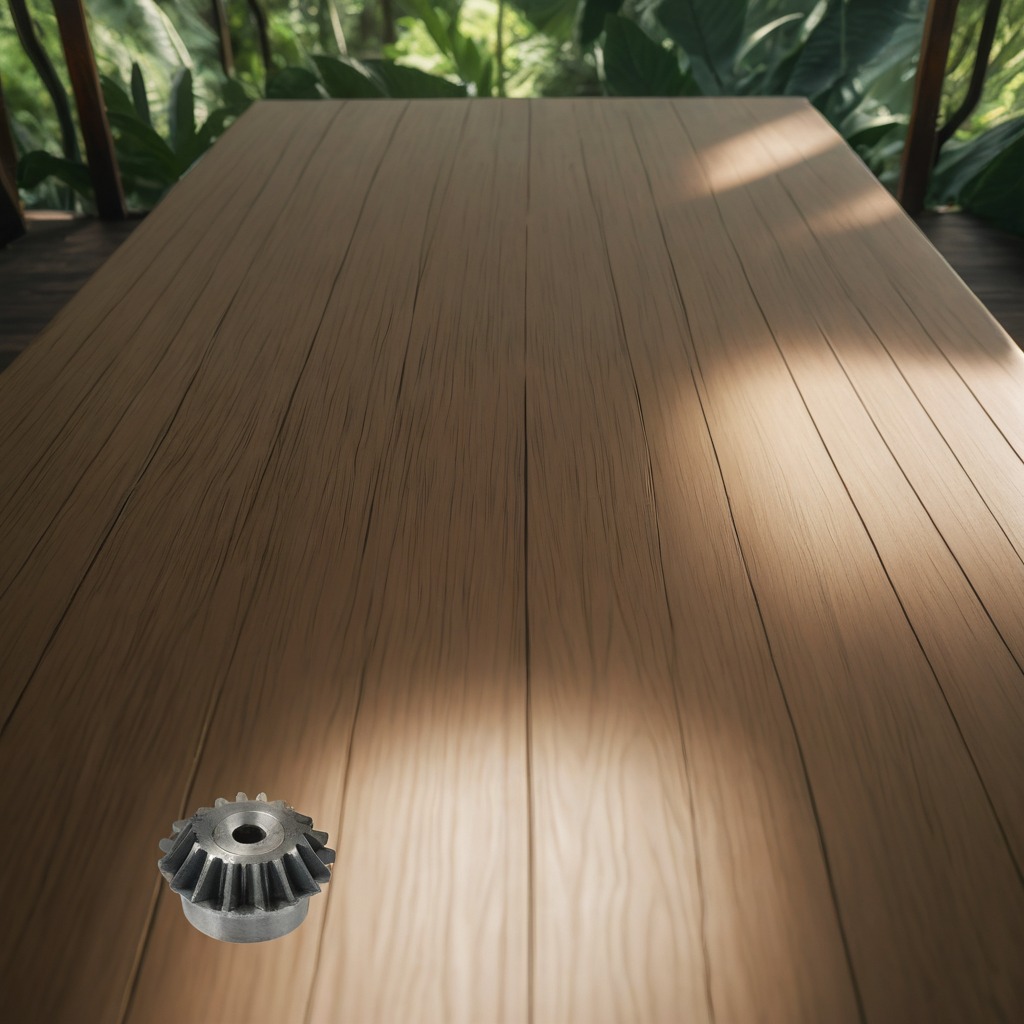
A steel gear with teeth is lying on a wooden table inside a jungle field workshop tent.